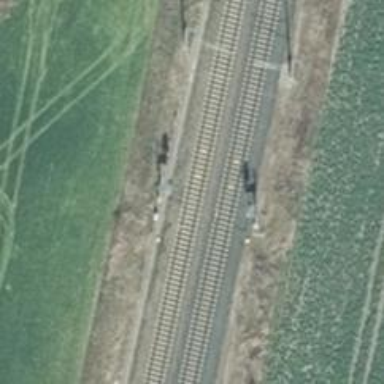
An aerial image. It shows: Railway signal with block marker for train protection.